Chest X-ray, PA view. Patient: 32 years old, sex M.
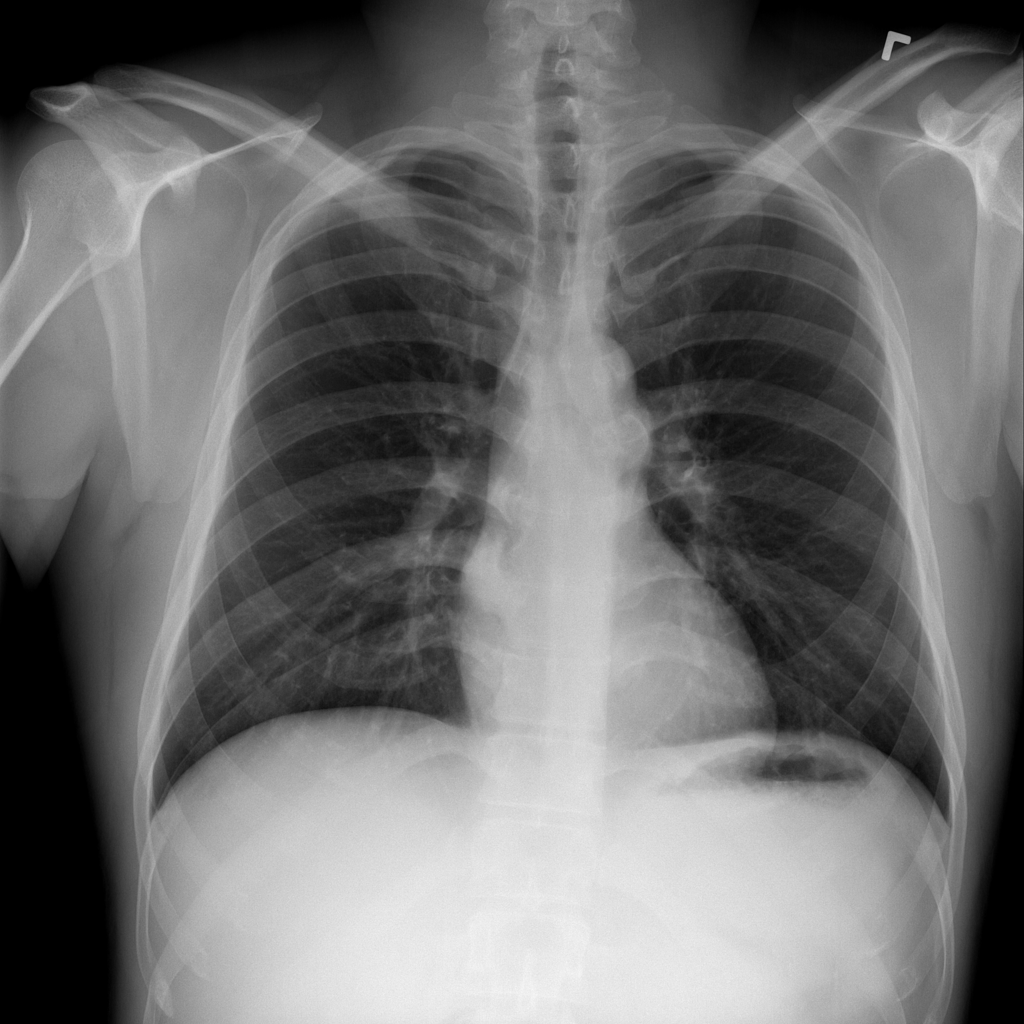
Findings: No Finding